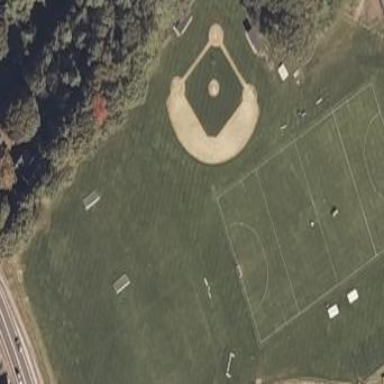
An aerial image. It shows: Multi-sport pitch for leisure and various sports activities.